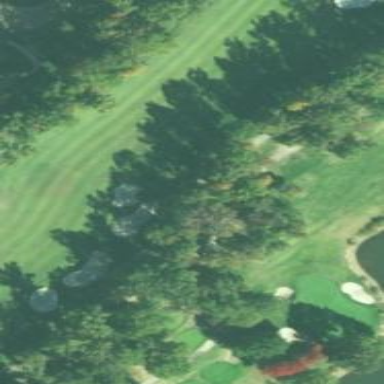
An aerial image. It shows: Grassy area designated as golf fairway.